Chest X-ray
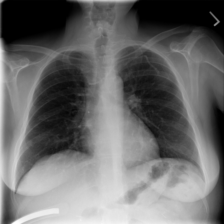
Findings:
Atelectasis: negative
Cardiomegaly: negative
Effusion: negative
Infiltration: negative
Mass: negative
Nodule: positive
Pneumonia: negative
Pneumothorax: negative
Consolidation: negative
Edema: negative
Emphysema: negative
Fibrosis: negative
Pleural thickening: negative
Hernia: negative